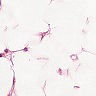
Metastatic tissue present: yes